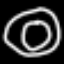
Label: donut